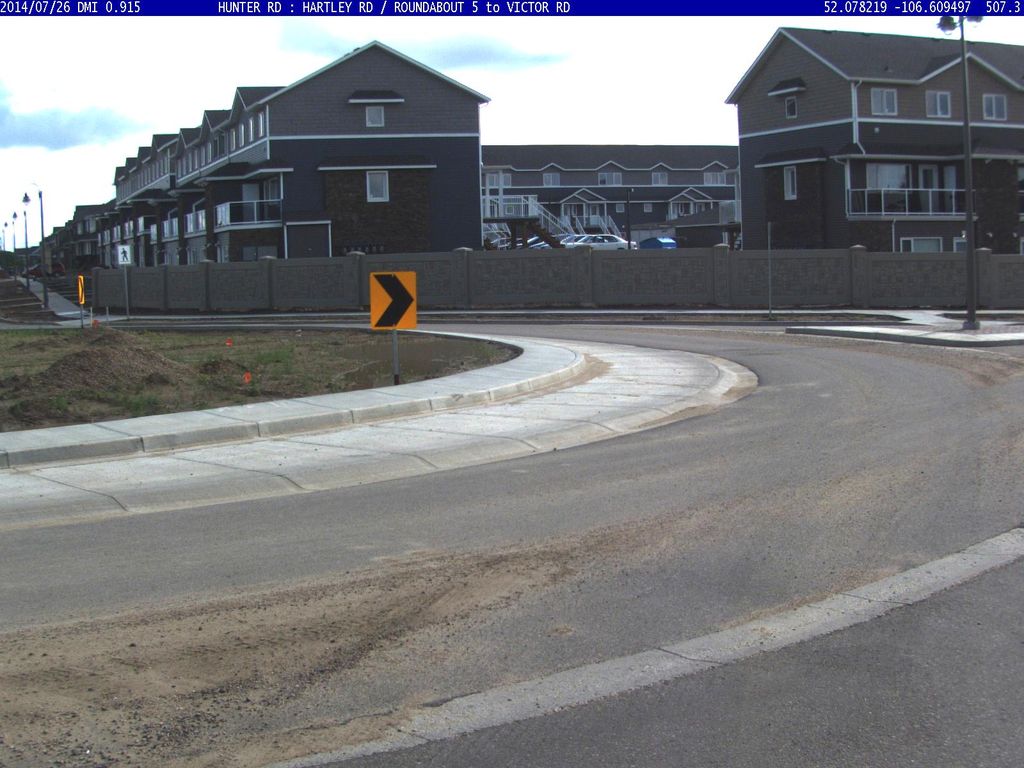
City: saskatoon